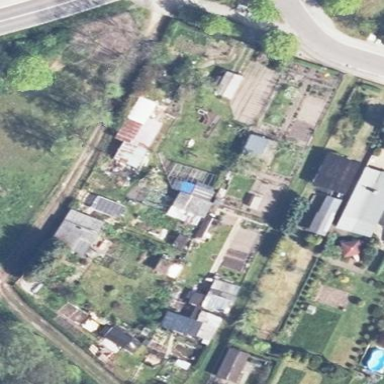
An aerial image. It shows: Allotments area.